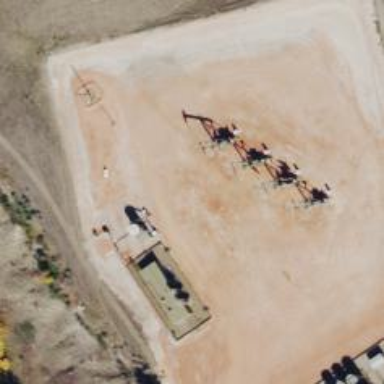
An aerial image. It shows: Petroleum well.